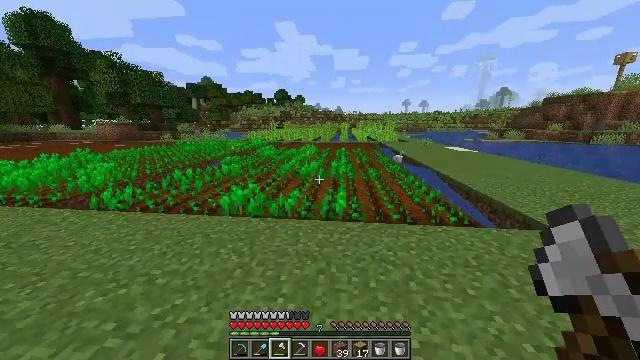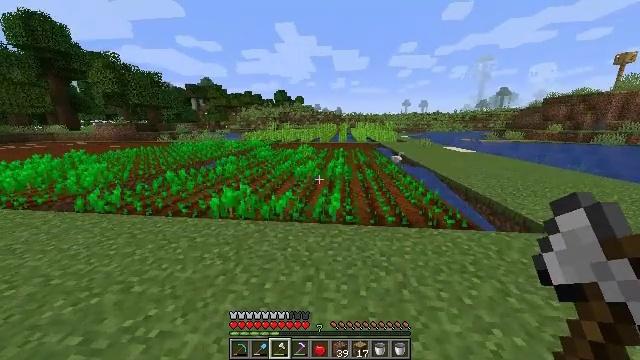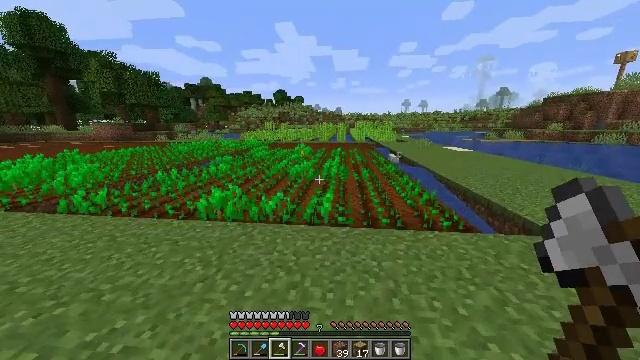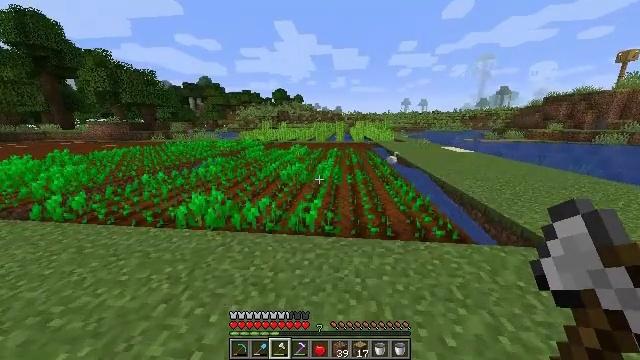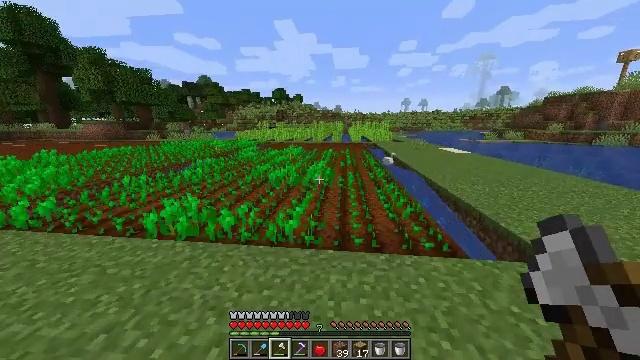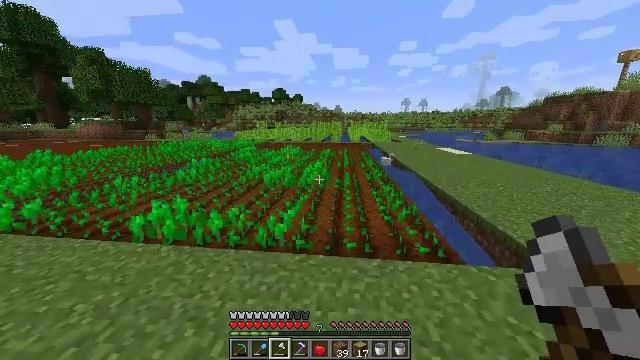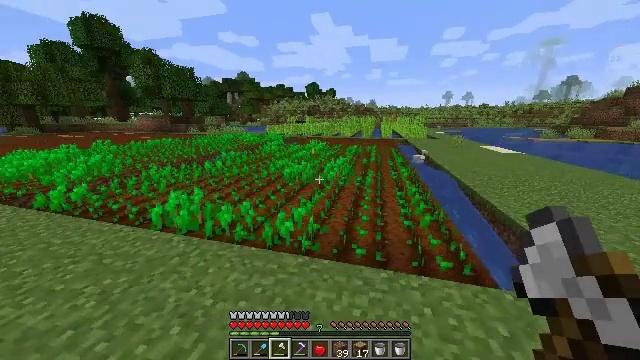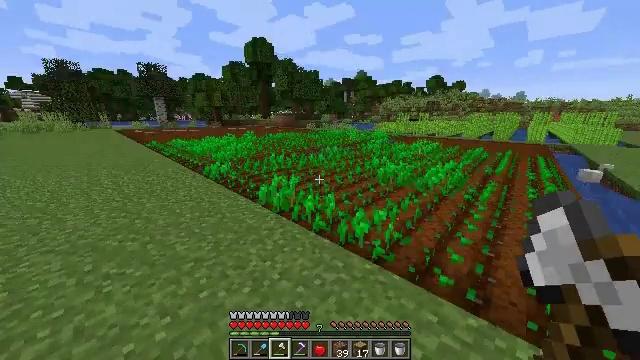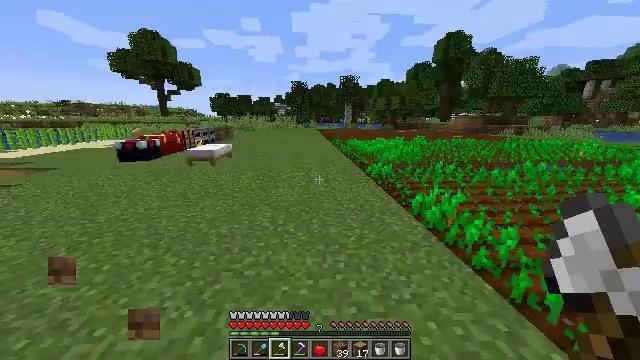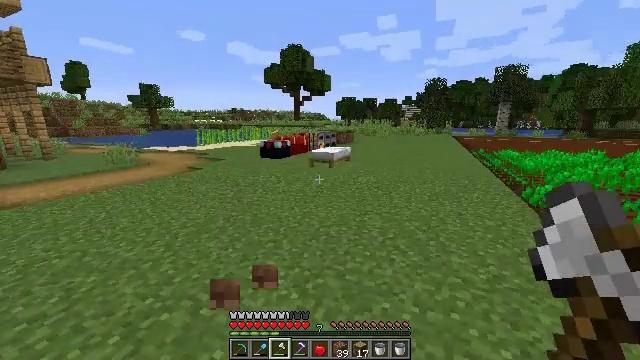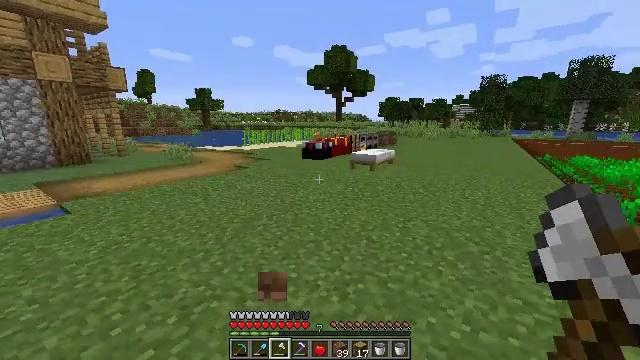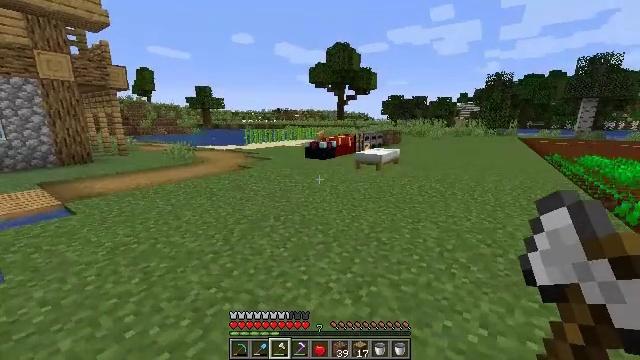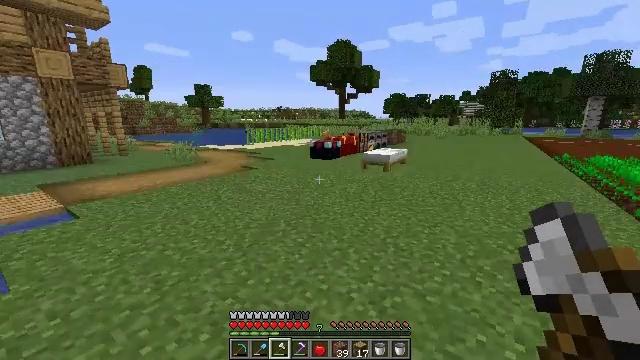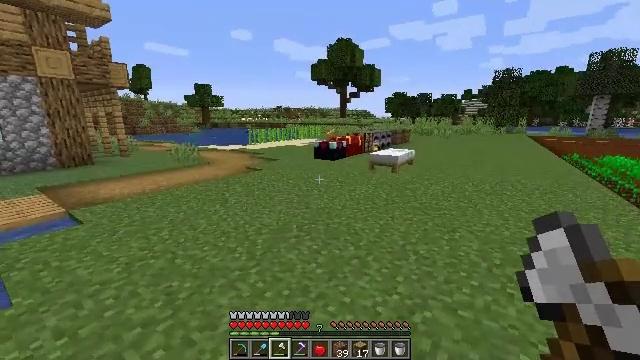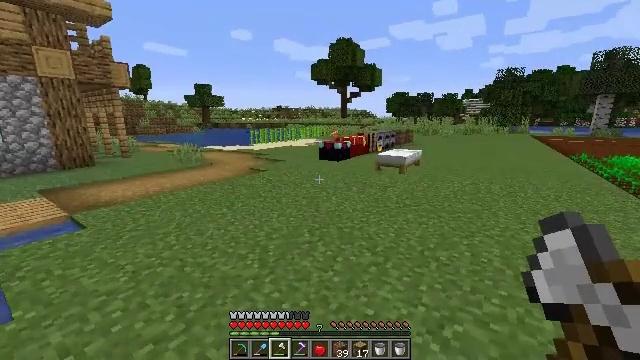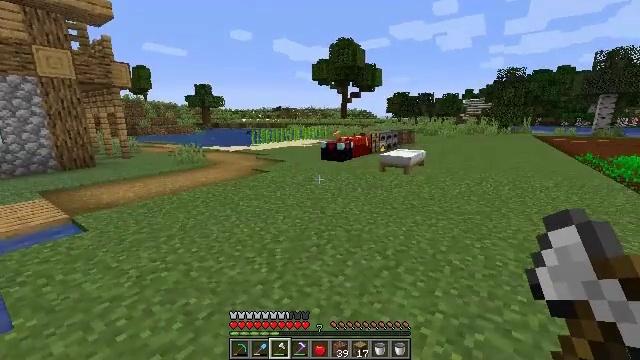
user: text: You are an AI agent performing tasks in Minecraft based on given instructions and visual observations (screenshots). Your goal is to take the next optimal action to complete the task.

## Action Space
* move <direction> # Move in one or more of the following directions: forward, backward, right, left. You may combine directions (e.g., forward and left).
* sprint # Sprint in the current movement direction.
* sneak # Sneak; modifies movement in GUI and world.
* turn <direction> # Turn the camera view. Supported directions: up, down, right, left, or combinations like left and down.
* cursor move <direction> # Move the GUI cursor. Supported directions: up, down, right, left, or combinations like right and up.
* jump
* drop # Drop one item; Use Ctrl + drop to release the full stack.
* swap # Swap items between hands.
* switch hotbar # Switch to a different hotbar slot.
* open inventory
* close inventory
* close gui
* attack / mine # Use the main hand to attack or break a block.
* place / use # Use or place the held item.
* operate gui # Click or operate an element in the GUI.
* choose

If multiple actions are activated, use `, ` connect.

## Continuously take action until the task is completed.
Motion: motion action
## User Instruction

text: Mine the sugar cane near rivers.
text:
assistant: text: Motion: move forward and move right
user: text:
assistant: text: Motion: move forward and move right
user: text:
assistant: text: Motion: move forward and move right
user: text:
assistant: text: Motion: move forward and move right
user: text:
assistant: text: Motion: move forward and move right
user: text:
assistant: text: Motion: move forward and move right, turn left and down
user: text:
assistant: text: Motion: move right, turn left
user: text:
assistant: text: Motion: turn left
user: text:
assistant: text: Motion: move left, turn left and up
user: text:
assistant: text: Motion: move left, turn left
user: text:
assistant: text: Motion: move forward and move left
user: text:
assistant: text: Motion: move forward and move left
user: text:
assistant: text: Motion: move forward and move left
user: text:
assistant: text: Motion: move forward and move left
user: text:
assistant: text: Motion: move forward and move left
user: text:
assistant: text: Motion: move forward
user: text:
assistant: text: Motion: move forward
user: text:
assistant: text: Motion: move forward
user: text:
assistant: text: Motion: move forward
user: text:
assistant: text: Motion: move forward
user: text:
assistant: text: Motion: move forward
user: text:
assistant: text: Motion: move forward
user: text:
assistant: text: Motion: move forward
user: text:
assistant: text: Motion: move forward
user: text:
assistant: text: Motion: move forward
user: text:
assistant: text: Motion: move forward
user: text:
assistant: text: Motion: move forward
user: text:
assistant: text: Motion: move forward
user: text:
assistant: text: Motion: move forward, turn right
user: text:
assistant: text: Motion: move forward, turn right